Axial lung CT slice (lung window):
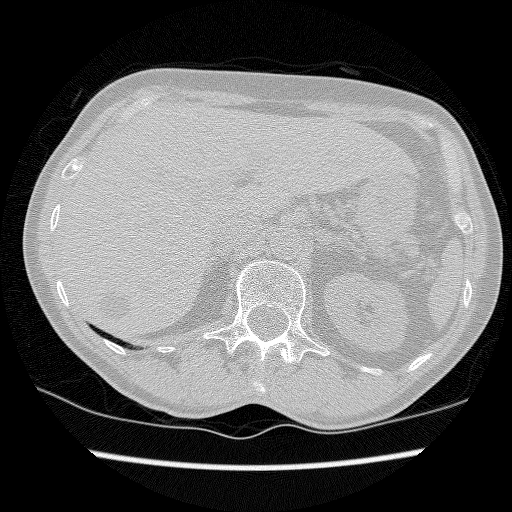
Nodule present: no